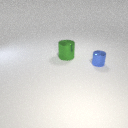
small blue metal cylinder to the right of large green metal cylinder